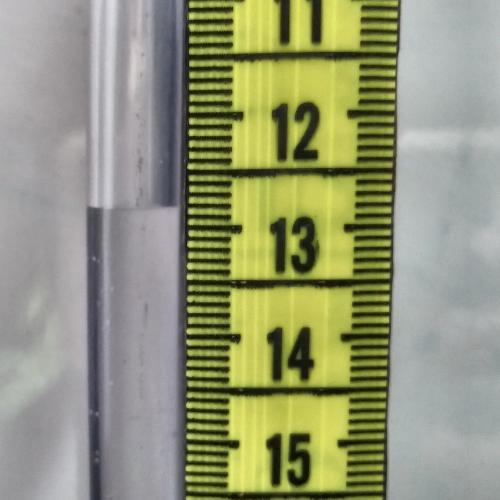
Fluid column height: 12.8 cm